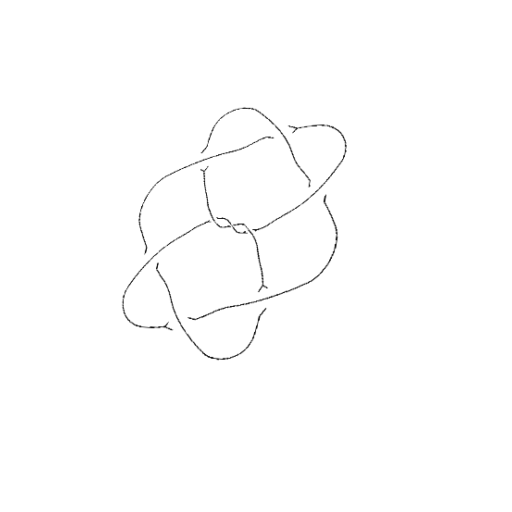
Crossing number: 9